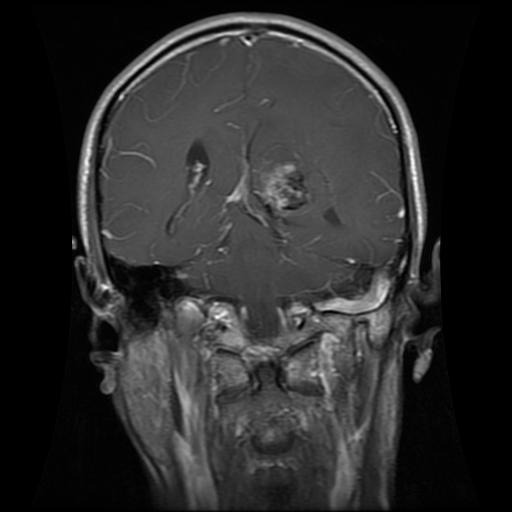
Label: glioma